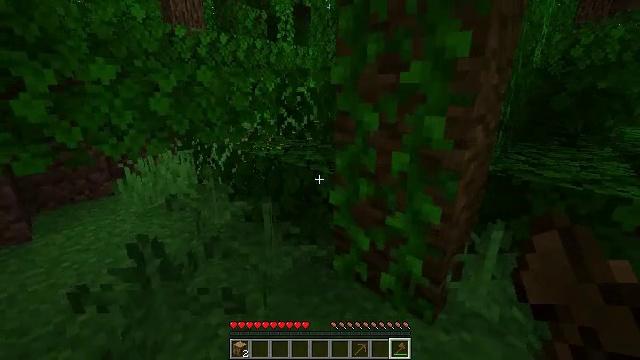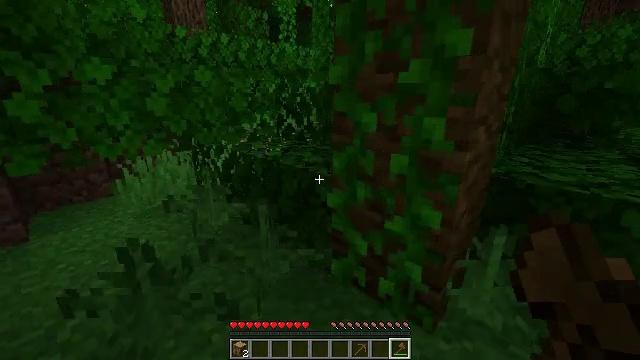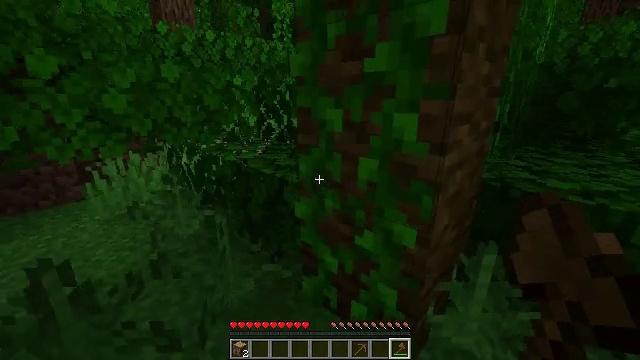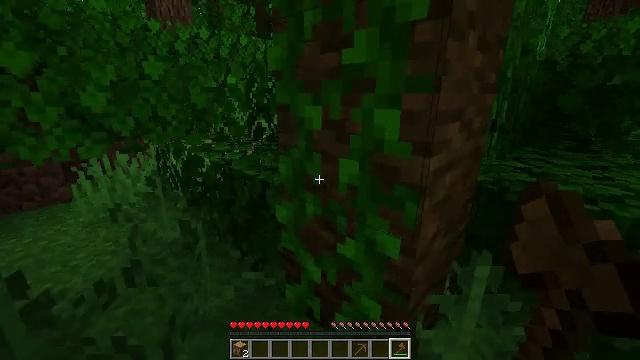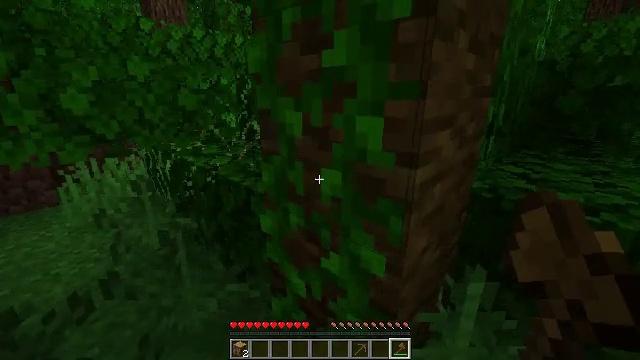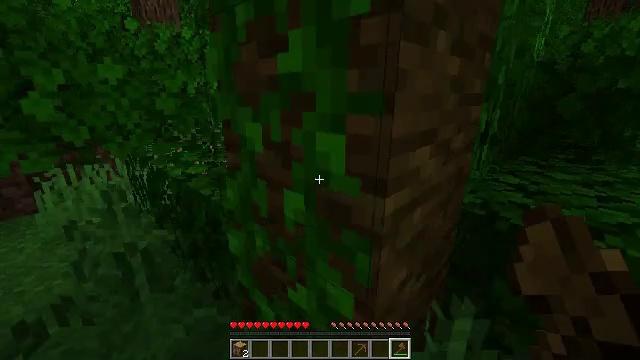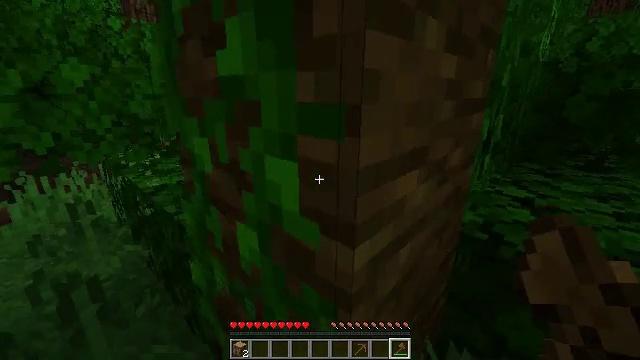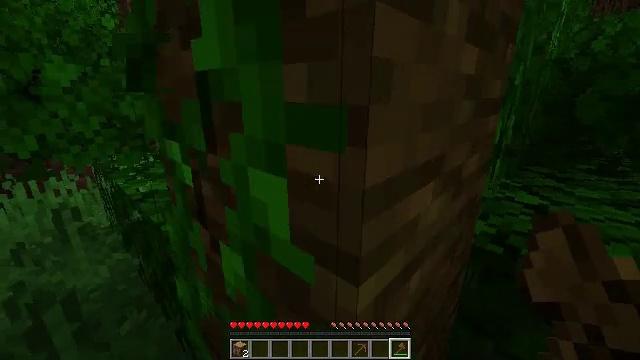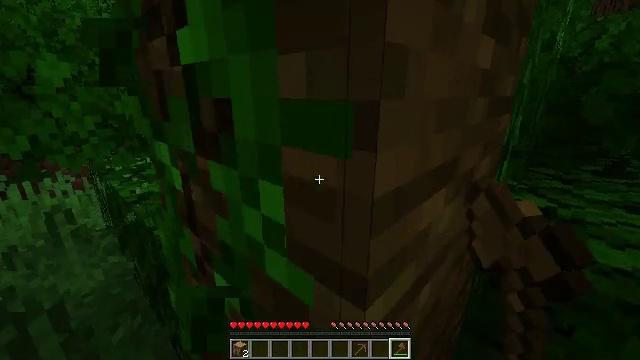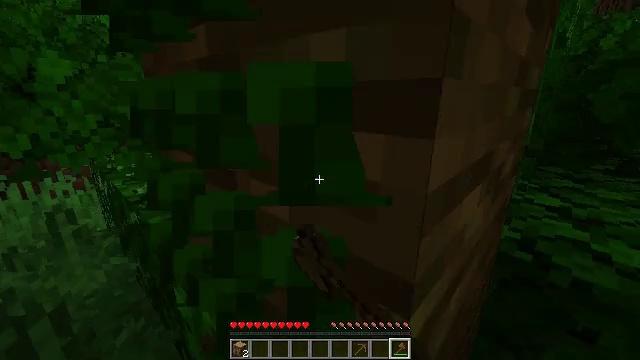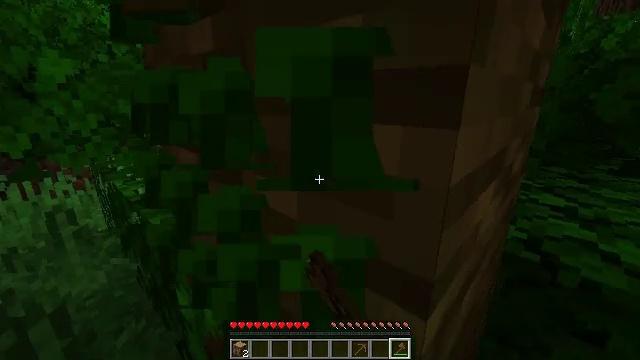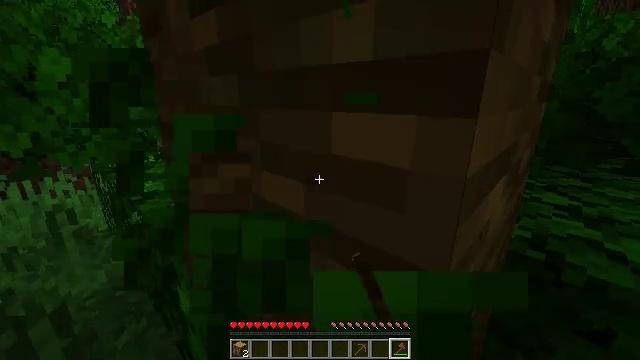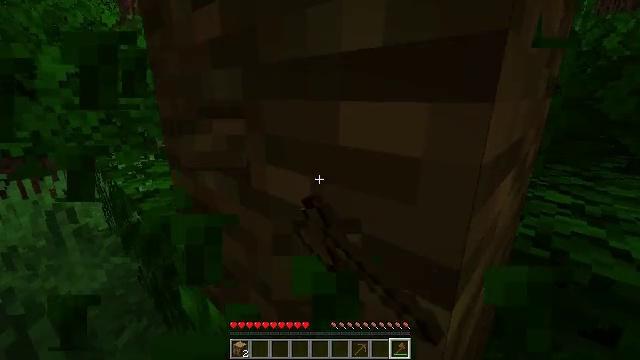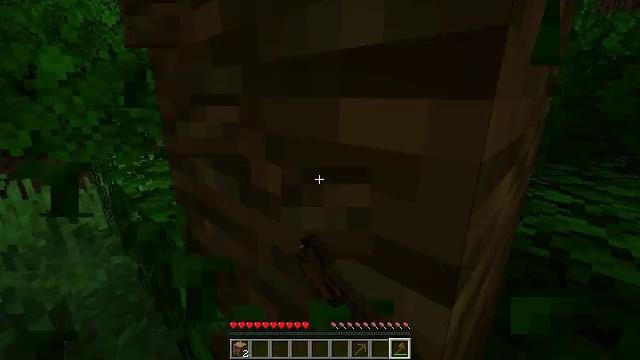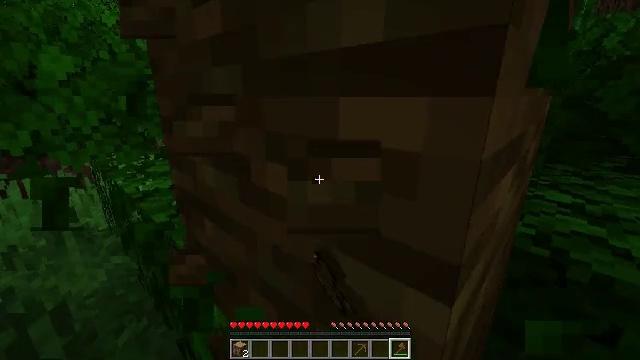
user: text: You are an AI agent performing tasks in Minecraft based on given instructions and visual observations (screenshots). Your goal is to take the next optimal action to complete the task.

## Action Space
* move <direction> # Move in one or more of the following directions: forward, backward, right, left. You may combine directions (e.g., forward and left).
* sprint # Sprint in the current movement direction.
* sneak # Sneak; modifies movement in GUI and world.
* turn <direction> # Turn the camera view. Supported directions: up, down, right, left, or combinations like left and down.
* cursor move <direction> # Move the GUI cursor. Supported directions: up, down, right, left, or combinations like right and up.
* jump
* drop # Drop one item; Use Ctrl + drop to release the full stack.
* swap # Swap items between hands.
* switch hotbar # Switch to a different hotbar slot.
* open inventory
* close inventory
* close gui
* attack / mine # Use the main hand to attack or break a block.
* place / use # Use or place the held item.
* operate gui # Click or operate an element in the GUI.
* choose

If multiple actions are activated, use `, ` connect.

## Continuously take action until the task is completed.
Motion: motion action
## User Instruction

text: Collect vines by mining them.
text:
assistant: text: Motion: move forward and move right
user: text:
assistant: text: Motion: move forward and move right
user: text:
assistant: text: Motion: move forward and move right
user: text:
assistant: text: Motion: move forward and move right
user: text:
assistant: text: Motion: move forward and move right
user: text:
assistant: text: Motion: move forward
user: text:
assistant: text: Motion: move forward, attack / mine
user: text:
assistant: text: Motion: attack / mine
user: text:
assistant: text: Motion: attack / mine
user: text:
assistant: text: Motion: attack / mine
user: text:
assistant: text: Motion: attack / mine
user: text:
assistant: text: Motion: attack / mine
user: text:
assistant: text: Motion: attack / mine
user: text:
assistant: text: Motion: attack / mine
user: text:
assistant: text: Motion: attack / mine